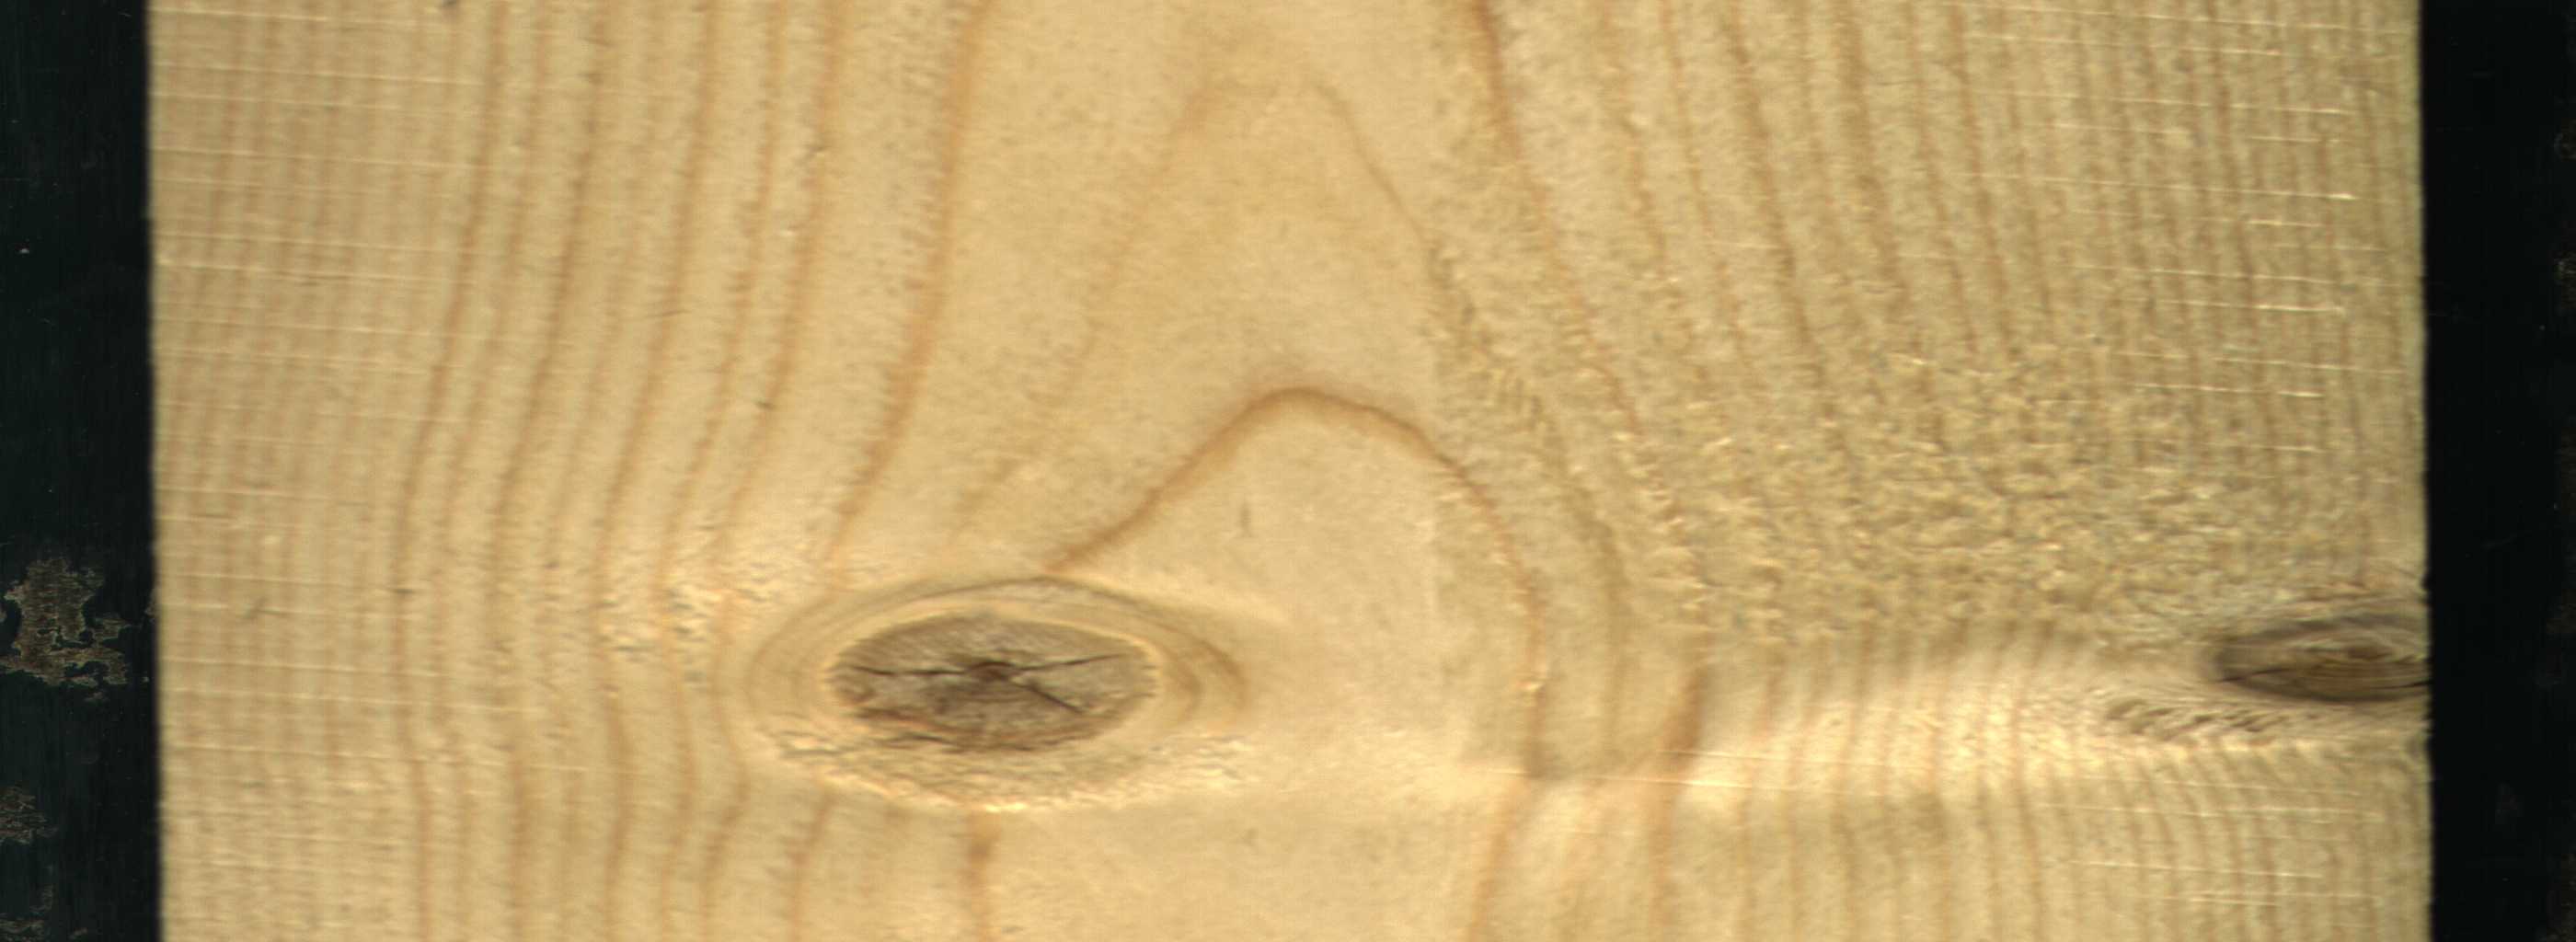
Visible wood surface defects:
knot_with_crack
Live_Knot